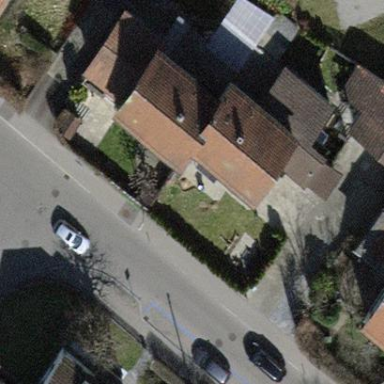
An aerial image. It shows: Semi-detached house with gabled roof.